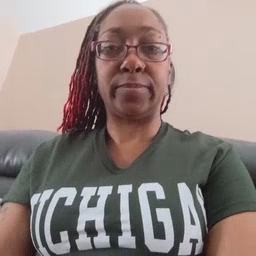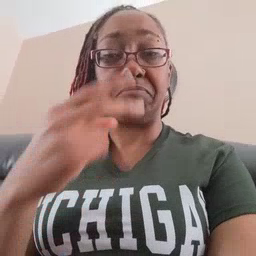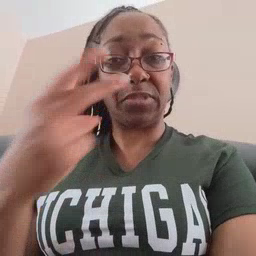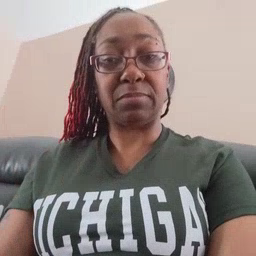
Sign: see